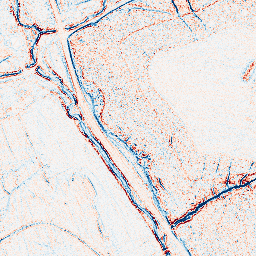
Category: edge_preserving
Decomposition family: bilateral
Decomposition parameters: d: 5
sigma_color: 25
sigma_space: 75
Upsampling method: lanczos
Upsampling parameters: scale: 8
Upsampling scale: 8